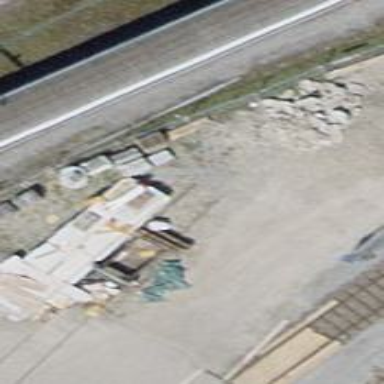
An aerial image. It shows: Railway buffer stop.